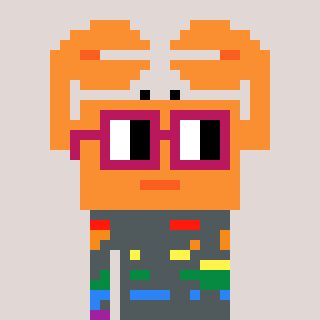
a pixel art character with square dark red glasses, a crab-shaped head and a peachy-colored body on a warm background